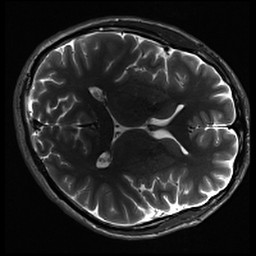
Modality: inplaneT2
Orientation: axial